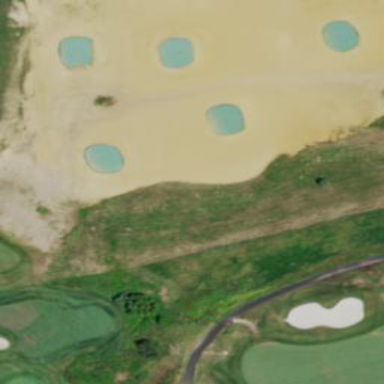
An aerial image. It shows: Golf bunker filled with sandy terrain.